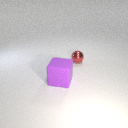
large purple rubber cube to the left of small red metal sphere